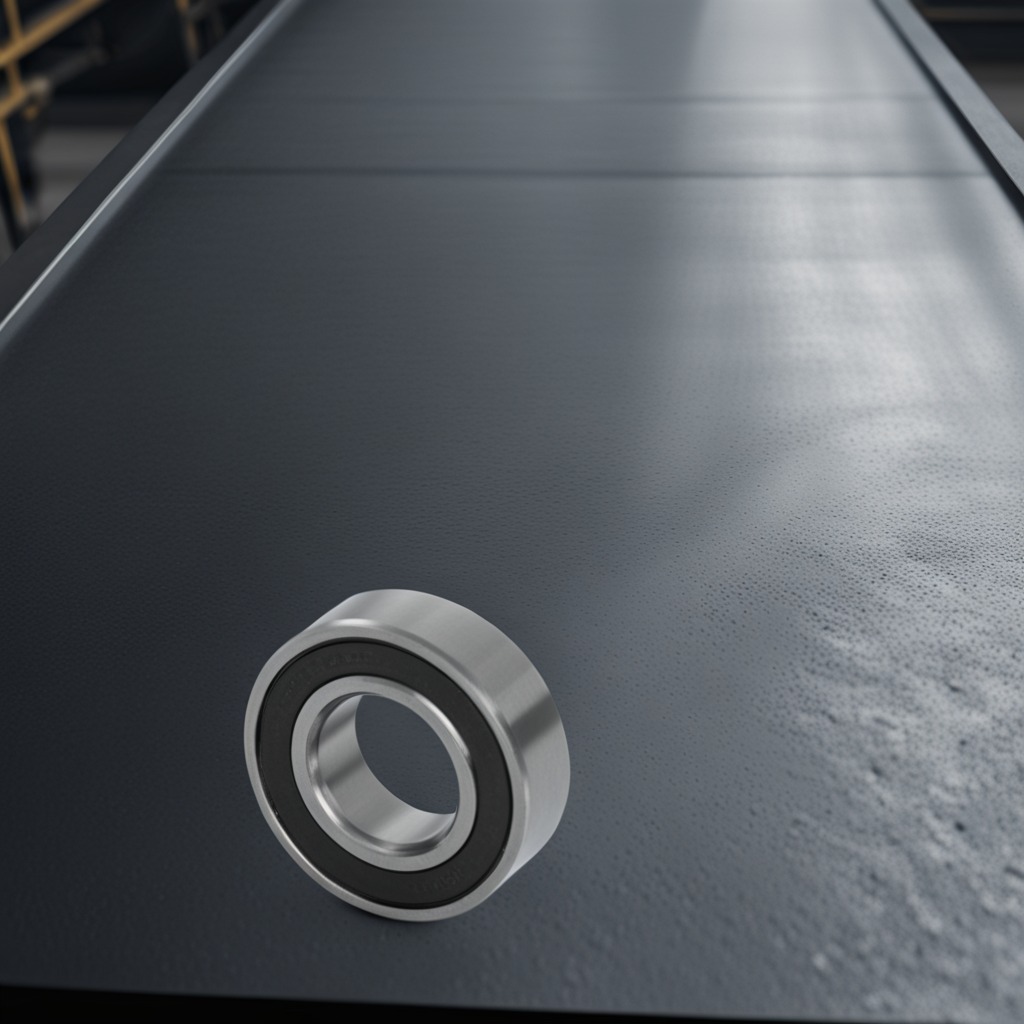
A metal ball bearing is lying on the cold steel table in a mining workshop.